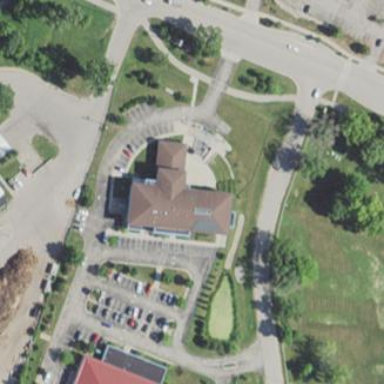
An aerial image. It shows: Office building.